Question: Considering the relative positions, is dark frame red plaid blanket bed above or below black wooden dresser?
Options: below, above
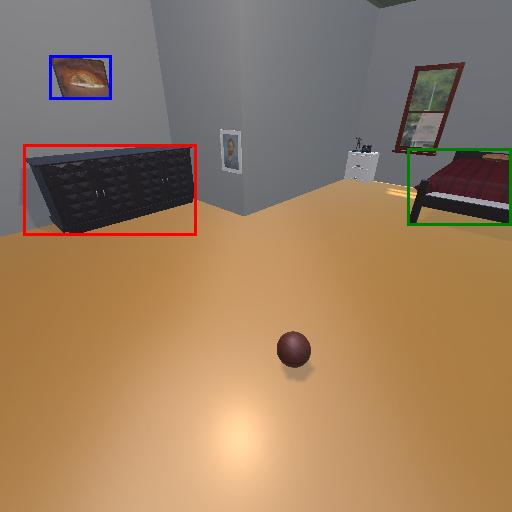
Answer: below